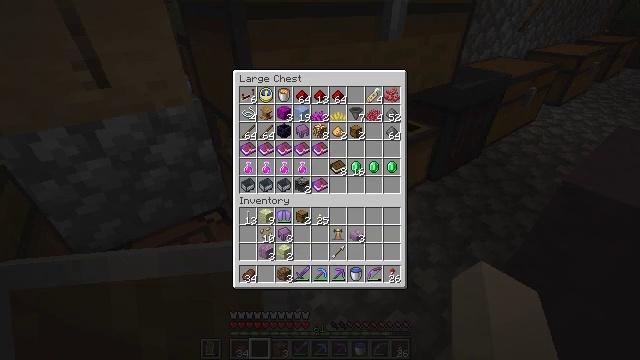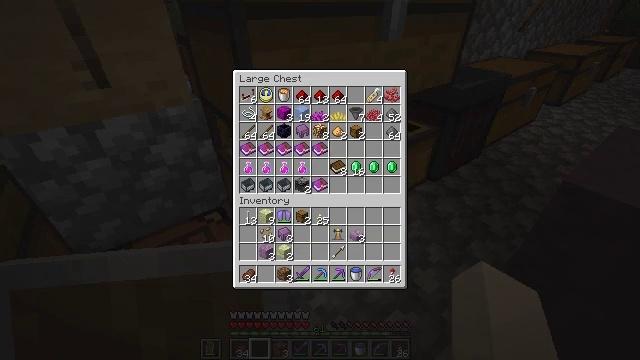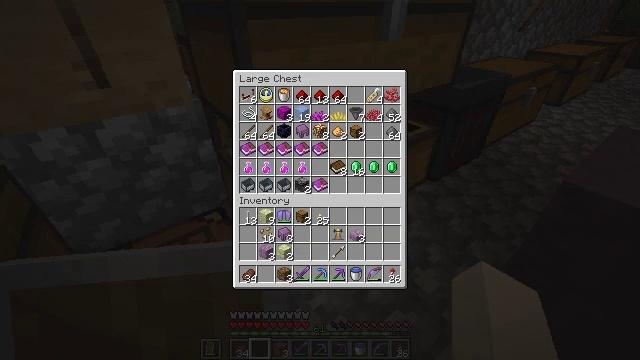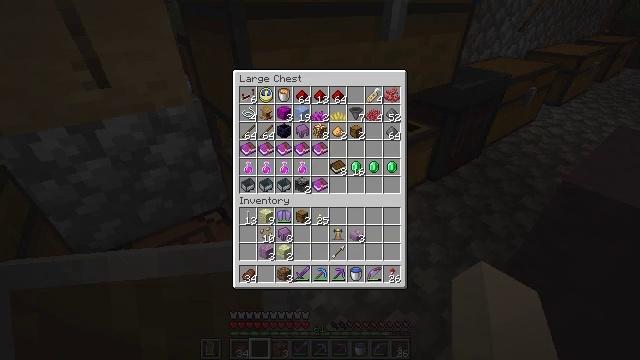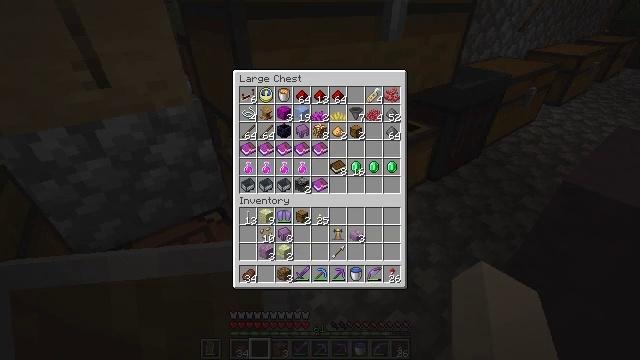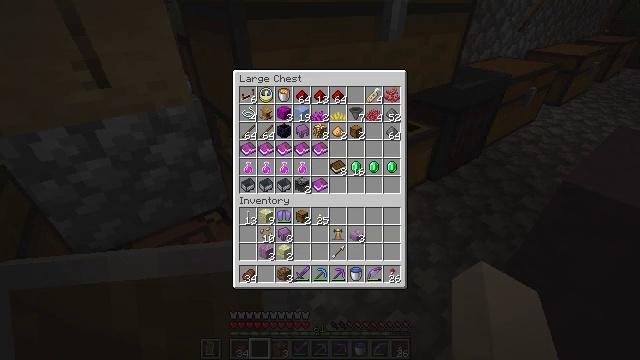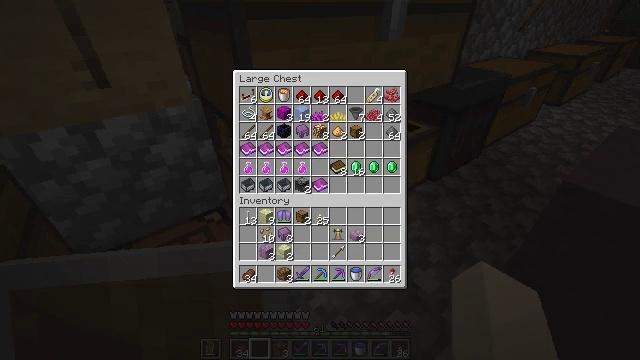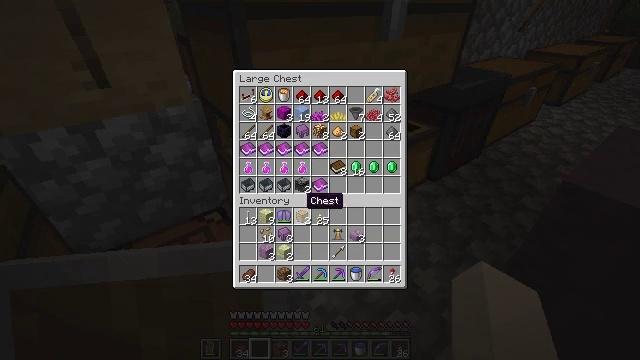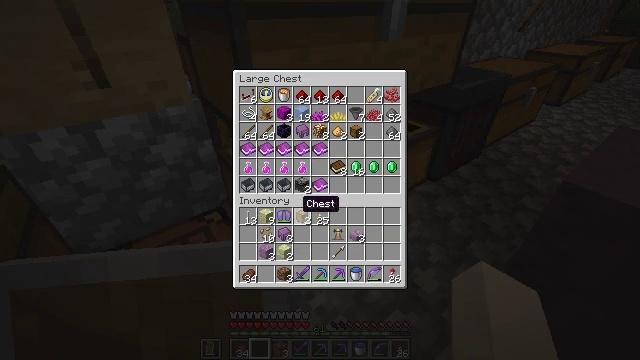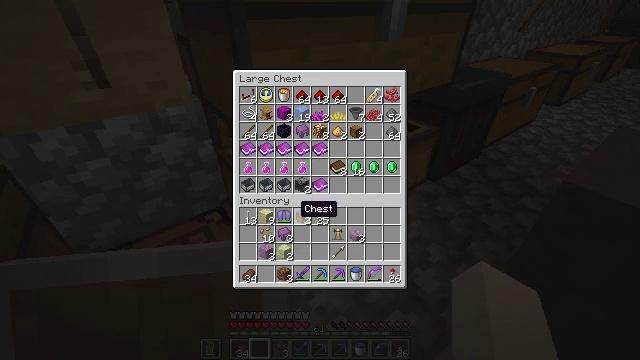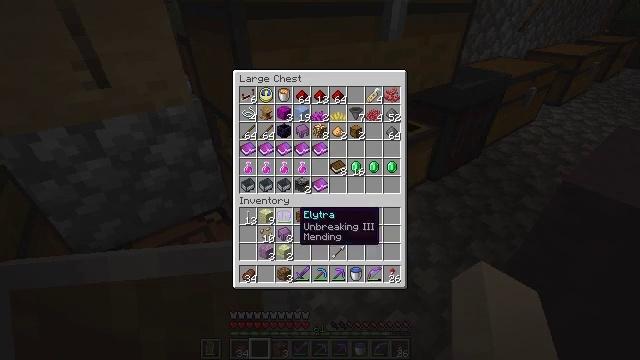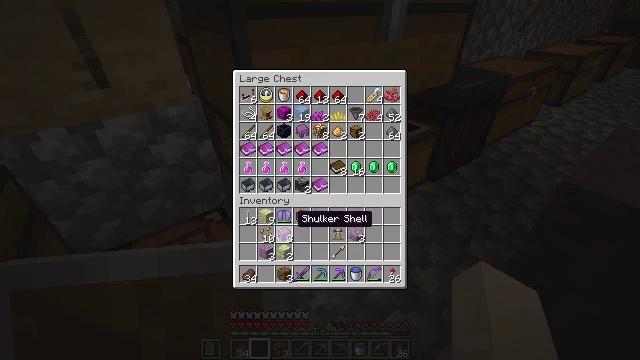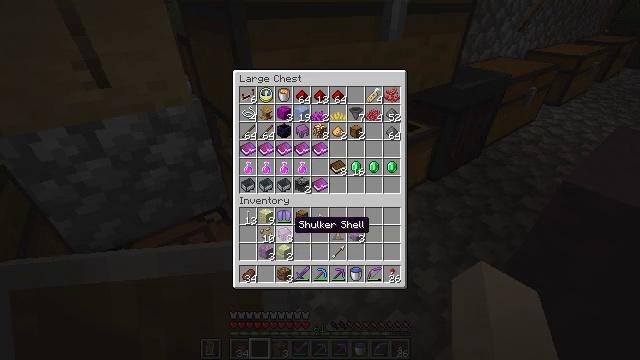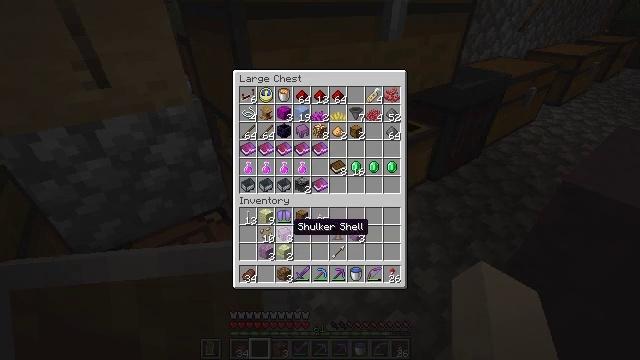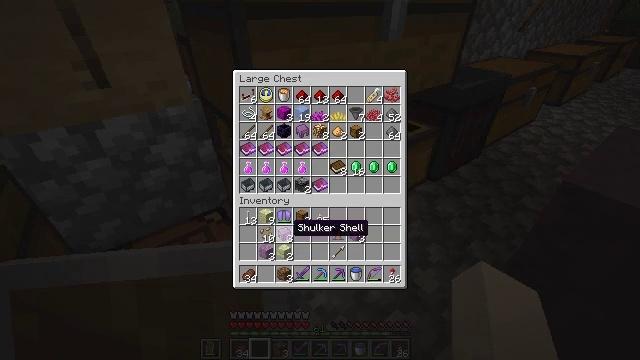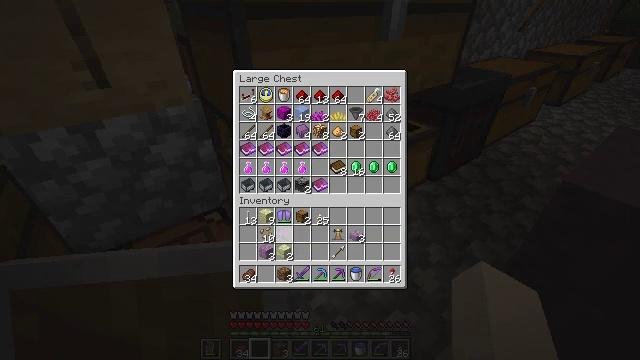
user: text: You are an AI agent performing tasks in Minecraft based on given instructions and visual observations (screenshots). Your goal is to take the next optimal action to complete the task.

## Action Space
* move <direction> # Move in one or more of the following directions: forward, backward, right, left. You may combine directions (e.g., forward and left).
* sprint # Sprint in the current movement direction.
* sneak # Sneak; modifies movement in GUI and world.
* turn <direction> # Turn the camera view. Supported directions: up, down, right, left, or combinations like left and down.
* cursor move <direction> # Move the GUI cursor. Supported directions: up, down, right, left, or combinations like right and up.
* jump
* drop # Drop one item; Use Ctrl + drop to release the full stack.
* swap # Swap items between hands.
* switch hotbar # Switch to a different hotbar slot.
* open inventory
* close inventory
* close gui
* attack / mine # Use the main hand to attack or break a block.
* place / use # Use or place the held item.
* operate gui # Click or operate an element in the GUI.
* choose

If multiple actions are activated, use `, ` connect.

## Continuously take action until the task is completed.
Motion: motion action
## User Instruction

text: Collect the shulker box to move it.
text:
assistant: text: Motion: no_op
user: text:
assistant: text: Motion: no_op
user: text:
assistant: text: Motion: no_op
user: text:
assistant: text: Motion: no_op
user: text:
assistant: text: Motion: no_op
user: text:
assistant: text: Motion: no_op
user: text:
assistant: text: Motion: sneak
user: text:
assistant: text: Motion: sneak
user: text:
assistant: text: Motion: sneak
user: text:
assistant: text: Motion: sneak
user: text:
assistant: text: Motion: sneak
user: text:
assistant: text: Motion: sneak
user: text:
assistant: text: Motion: sneak
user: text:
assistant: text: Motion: sneak
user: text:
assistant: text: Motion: sneak, use / place
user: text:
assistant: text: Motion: sneak, use / place
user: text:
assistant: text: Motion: sneak
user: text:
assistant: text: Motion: sneak
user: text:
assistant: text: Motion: sneak
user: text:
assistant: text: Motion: sneak, turn right
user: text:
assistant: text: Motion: no_op
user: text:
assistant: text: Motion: no_op
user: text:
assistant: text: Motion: no_op
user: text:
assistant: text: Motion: no_op
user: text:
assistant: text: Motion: no_op
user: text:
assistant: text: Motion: no_op
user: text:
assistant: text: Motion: turn right
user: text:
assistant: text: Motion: no_op
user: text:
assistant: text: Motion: no_op
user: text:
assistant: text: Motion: no_op